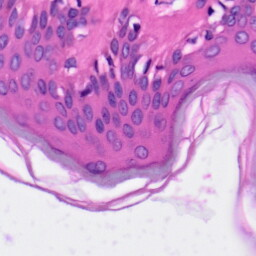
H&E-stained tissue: Skin